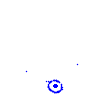
Particle: proton